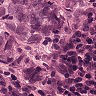
Metastatic tissue present: yes